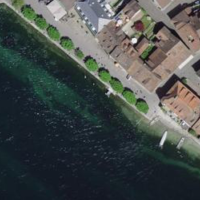
EUNIS habitat code: 15
Species observed at this site:
Tachybaptus ruficollis
Certhia brachydactyla
Corvus corone
Podiceps cristatus
Cyanistes caeruleus
Fulica atra
Anas platyrhynchos
Emberiza citrinella
Aythya ferina
Larus canus
Aythya fuligula
Fringilla coelebs
Passer montanus
Turdus merula
Chroicocephalus ridibundus
Phalacrocorax carbo
Poecile palustris
Larus michahellis
Cygnus olor
Polygonum aviculare
Mareca strepera
Parus major
Milvus milvus
Pica pica
Columba livia